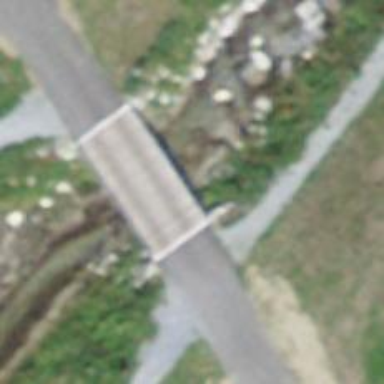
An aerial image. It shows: Track road going over bridge with grade1 tracktype.